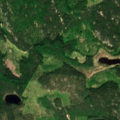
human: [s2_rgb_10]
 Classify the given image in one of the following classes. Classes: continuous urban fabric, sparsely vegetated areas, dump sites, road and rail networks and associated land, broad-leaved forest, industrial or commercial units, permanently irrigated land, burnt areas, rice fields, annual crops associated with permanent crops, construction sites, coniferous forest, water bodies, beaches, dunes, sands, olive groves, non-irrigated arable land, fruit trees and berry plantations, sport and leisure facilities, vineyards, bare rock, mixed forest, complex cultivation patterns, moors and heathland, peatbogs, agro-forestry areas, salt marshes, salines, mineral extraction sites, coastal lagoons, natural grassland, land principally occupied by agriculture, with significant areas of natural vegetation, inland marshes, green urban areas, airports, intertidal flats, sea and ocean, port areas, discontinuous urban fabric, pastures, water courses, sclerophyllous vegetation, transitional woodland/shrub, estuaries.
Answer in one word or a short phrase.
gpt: coniferous forest, mixed forest, transitional woodland/shrub